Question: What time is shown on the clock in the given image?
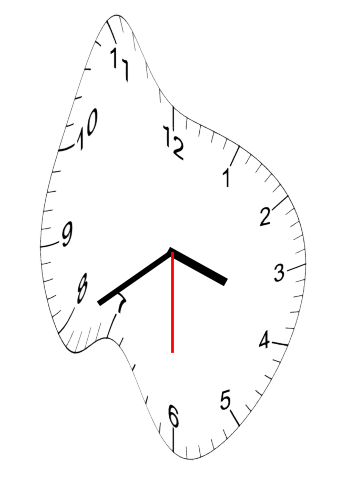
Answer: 03:39:30